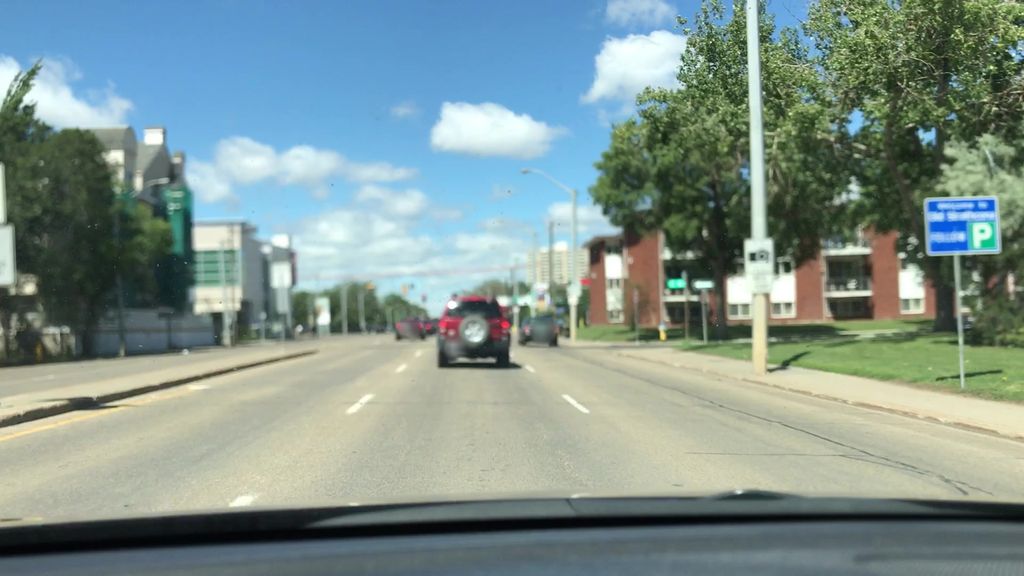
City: edmonton